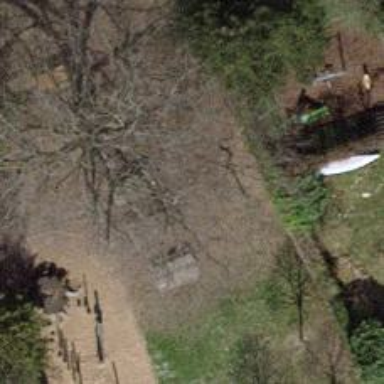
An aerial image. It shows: Picnic table located in leisure land area.